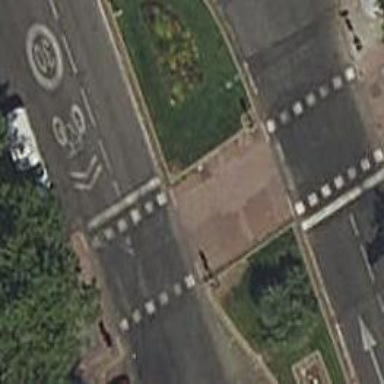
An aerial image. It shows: Traffic signals at road crossing.